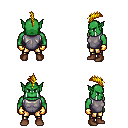
a pixel art fantasy rpg character, male body template, orc, green skin, steel chest armor, gold greaves, blonde mohawk hairstyle, gold gloves, brown shoes, four views (front, back, left, right), 2x2 character sprite sheet, small pixel art, hard edges, no anti-aliasing